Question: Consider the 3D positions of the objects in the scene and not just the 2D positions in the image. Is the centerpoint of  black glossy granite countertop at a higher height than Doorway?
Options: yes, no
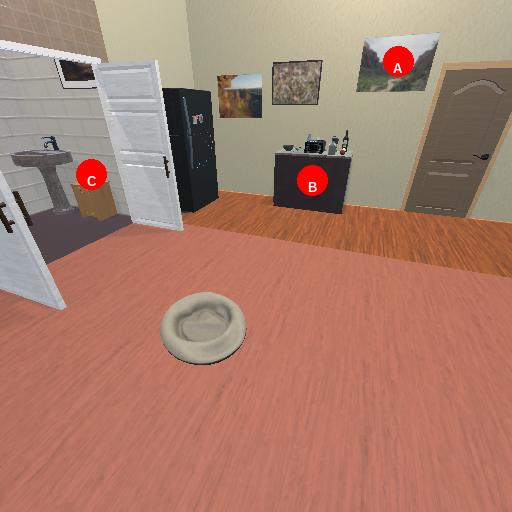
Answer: yes